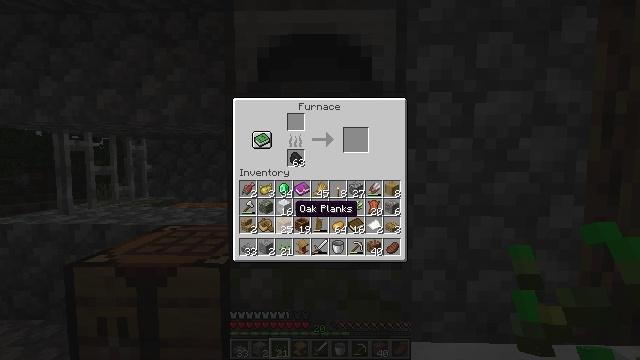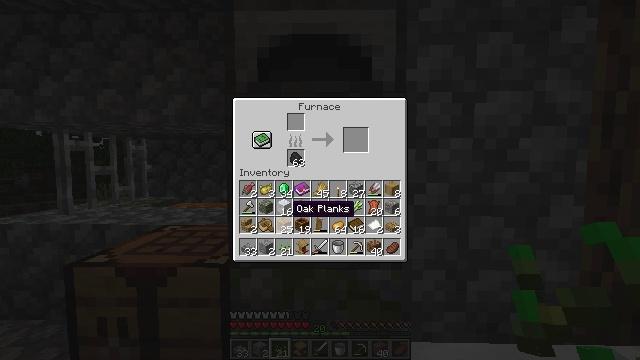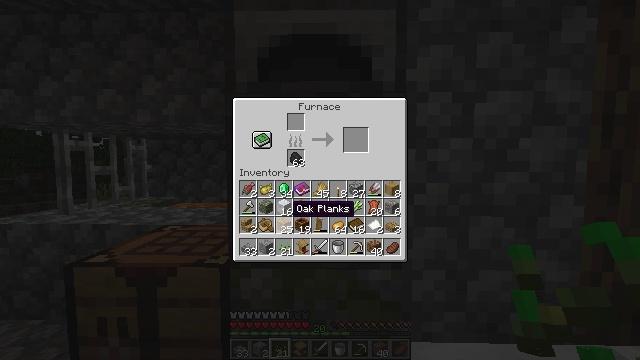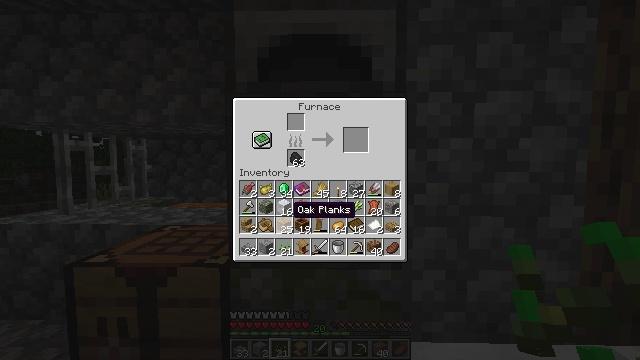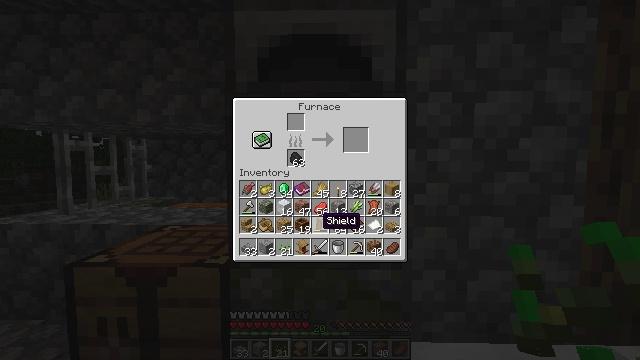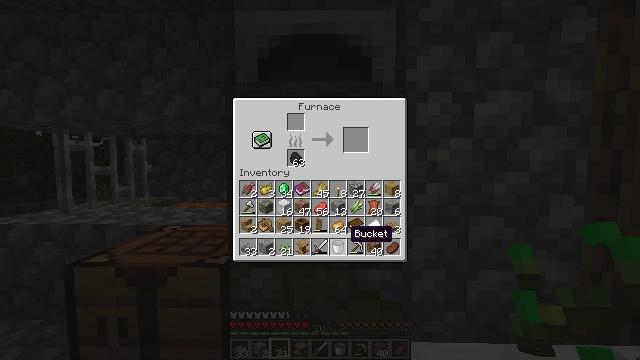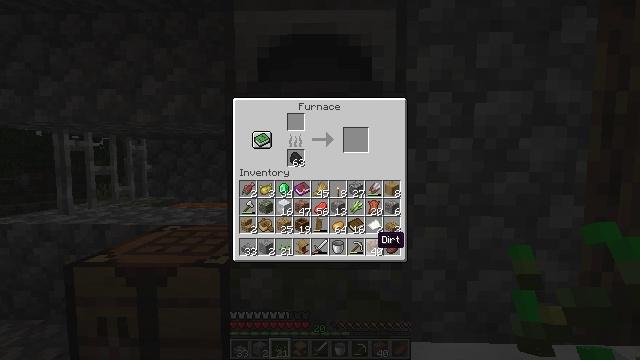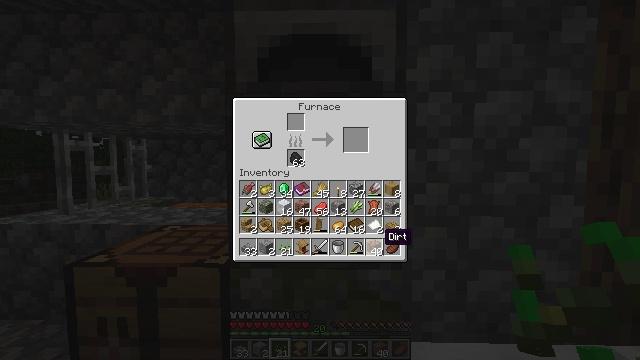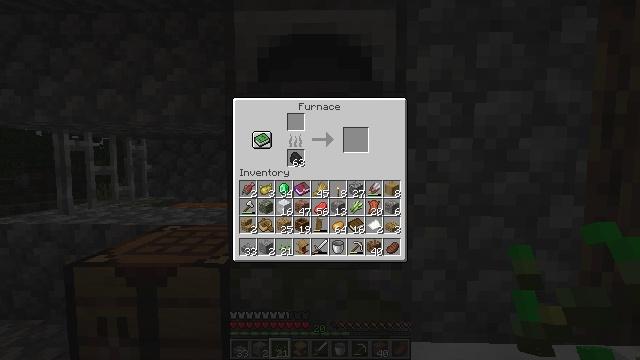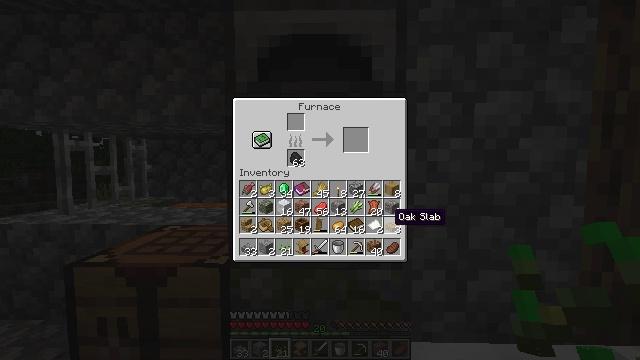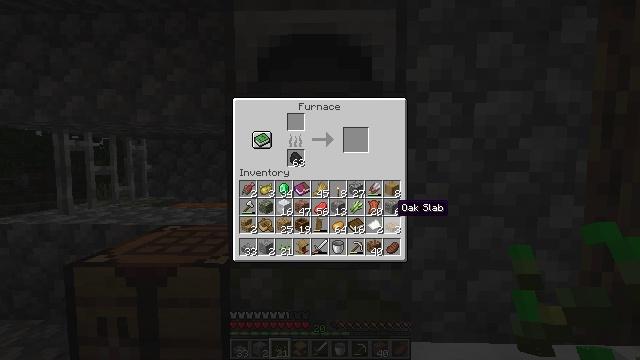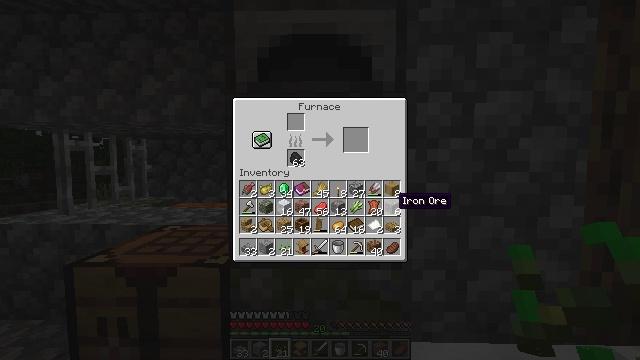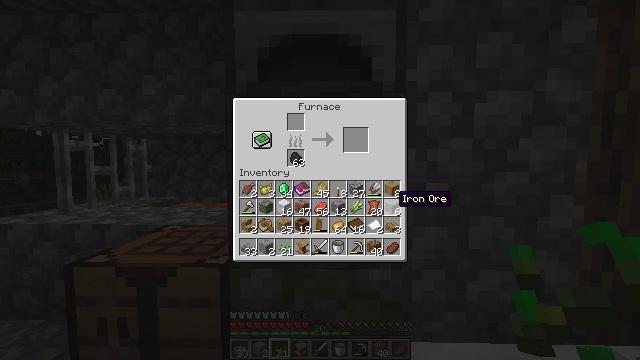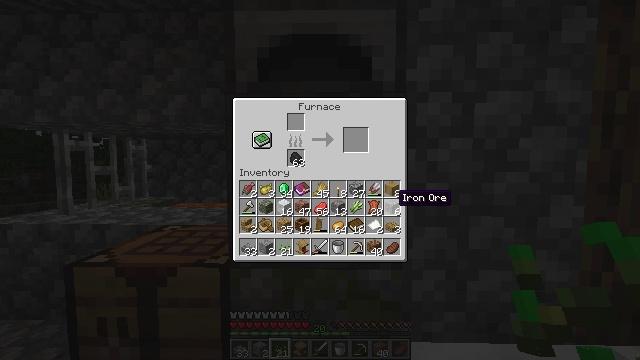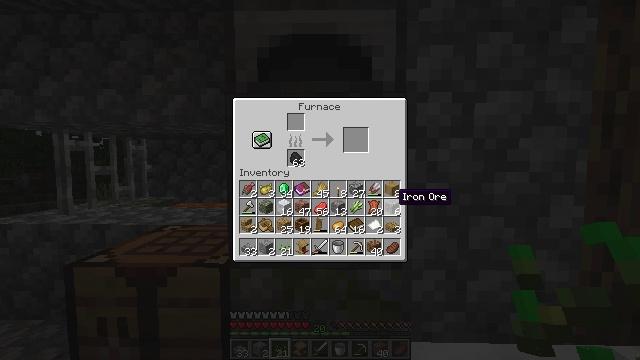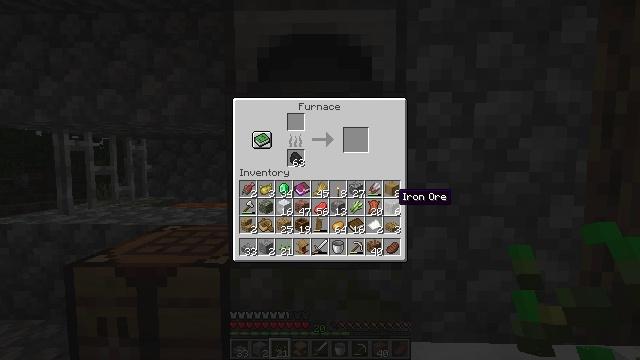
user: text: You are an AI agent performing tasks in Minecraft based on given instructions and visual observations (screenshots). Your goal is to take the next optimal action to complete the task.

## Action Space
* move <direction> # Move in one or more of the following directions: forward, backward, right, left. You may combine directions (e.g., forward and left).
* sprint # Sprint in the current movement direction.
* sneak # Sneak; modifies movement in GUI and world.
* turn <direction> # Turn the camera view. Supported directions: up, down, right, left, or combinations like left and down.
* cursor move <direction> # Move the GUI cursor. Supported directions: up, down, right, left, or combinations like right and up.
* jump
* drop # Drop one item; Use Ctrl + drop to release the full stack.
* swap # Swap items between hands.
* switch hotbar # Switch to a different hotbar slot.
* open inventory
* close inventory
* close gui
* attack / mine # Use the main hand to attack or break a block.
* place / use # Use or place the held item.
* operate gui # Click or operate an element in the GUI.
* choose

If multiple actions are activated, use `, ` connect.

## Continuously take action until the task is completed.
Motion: motion action
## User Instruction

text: Remove a poisonous potato from the inventory.
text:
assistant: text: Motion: sneak
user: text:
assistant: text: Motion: sneak
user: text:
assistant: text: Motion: sneak
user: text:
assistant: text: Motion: sneak, turn right and down
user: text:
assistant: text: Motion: sneak, turn right and down
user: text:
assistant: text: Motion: sneak, turn right
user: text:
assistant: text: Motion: sneak
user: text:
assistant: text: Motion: sneak, turn up
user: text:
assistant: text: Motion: sneak, turn up
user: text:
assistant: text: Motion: sneak, turn up
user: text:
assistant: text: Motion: sneak
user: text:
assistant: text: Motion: sneak
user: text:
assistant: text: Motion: sneak
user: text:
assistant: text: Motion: sneak
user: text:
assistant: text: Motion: sneak
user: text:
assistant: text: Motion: sneak
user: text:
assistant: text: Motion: sneak
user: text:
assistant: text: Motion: sneak
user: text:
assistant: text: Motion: sneak
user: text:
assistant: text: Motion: sneak
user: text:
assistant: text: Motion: sneak
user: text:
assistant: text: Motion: sneak
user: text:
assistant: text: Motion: sneak
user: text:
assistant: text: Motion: sneak, use / place
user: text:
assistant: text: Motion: sneak, use / place
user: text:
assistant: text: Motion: sneak
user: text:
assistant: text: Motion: sneak
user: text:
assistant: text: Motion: sneak
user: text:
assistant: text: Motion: sneak
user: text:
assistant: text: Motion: sneak